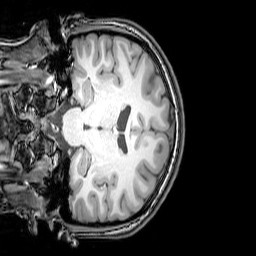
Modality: T1w
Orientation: coronal
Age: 20
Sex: female
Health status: healthy
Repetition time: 0.081 s
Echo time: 0.037 s